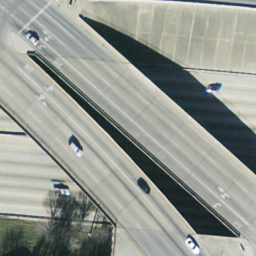
Label: overpass